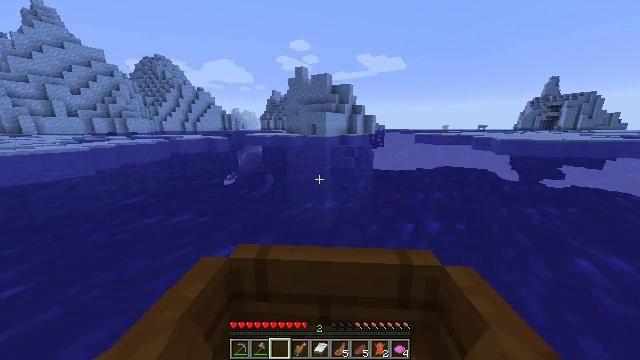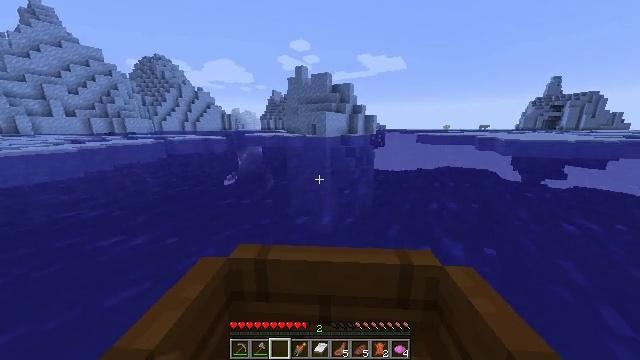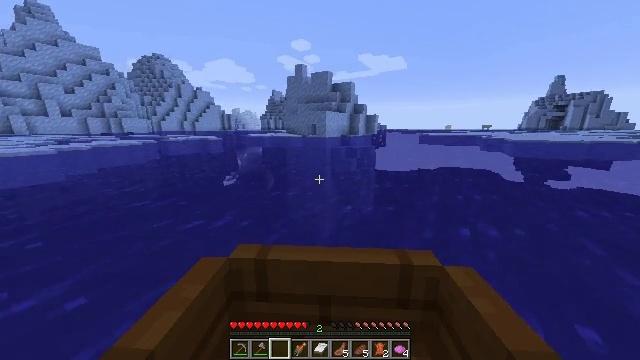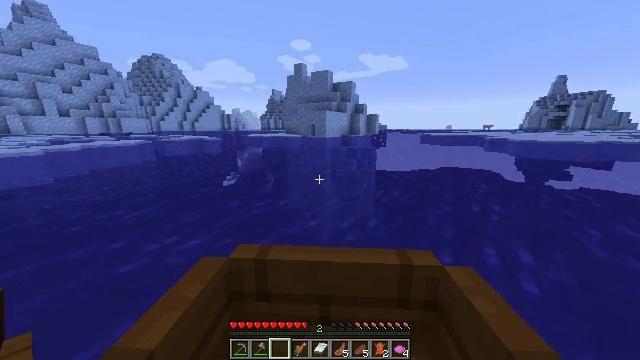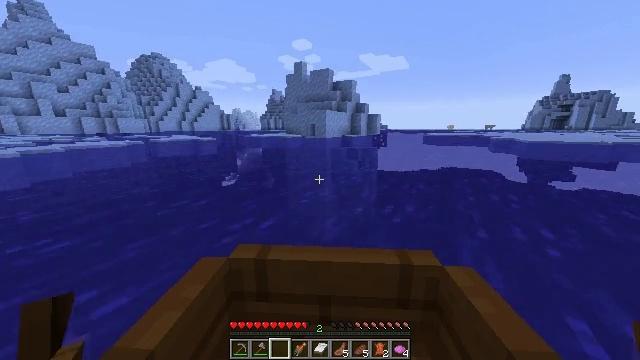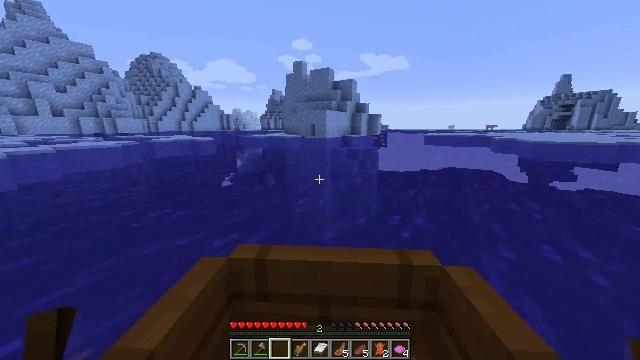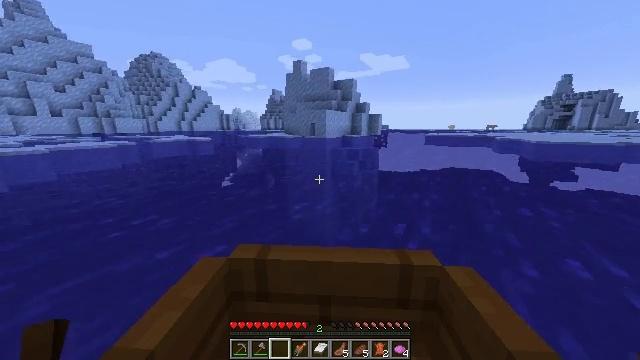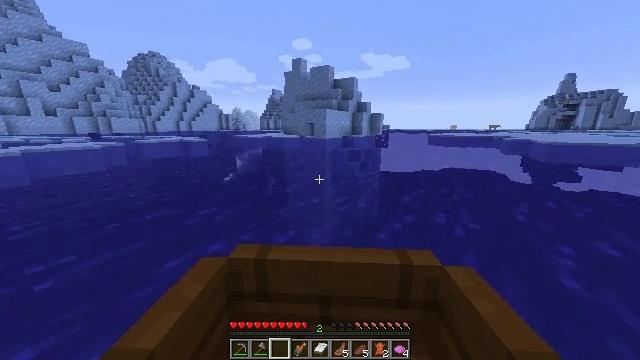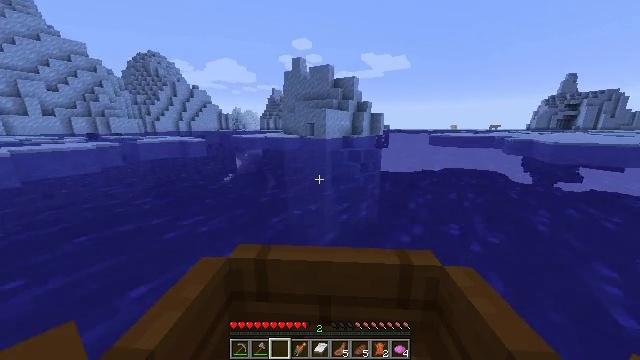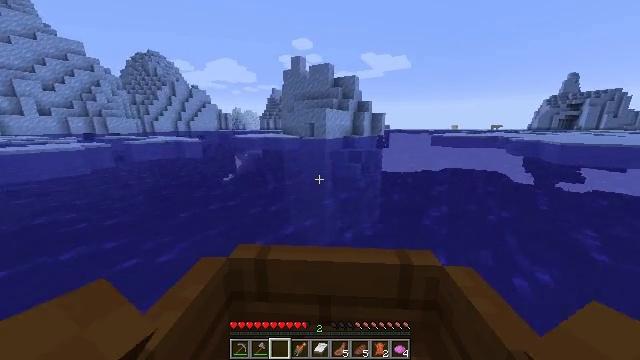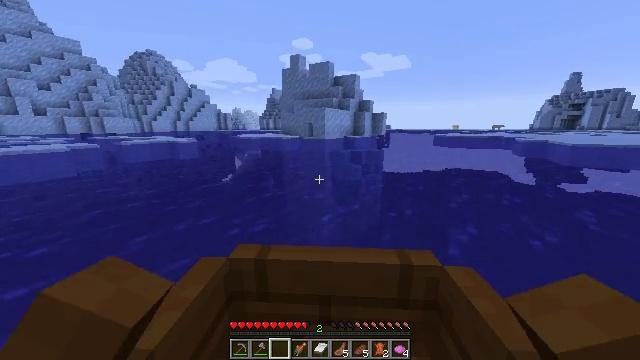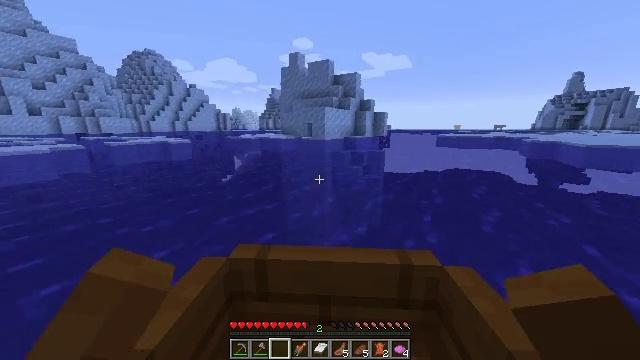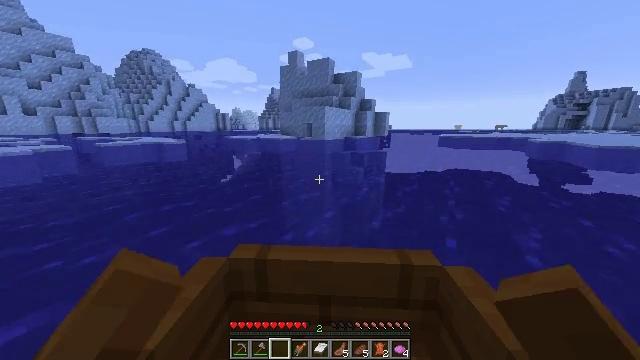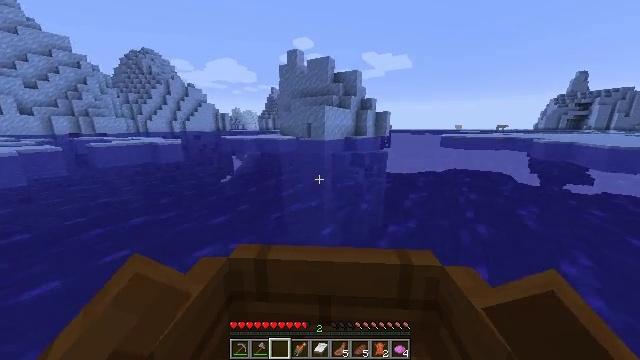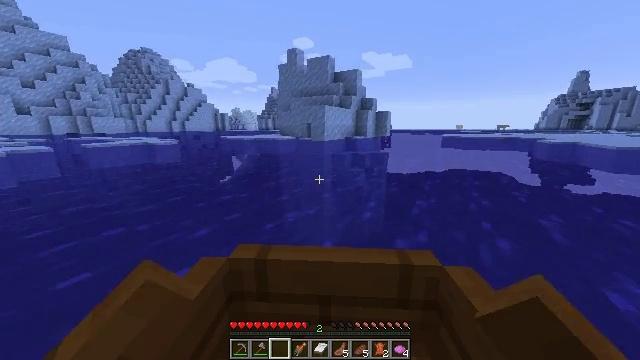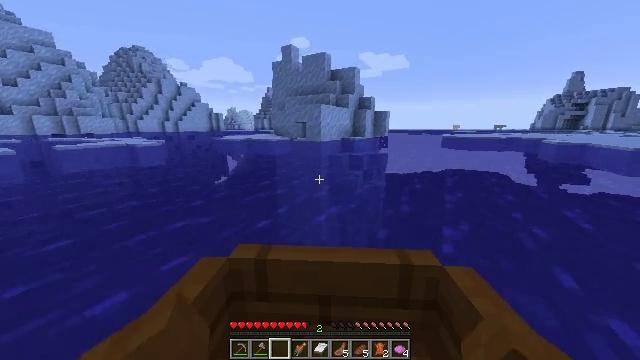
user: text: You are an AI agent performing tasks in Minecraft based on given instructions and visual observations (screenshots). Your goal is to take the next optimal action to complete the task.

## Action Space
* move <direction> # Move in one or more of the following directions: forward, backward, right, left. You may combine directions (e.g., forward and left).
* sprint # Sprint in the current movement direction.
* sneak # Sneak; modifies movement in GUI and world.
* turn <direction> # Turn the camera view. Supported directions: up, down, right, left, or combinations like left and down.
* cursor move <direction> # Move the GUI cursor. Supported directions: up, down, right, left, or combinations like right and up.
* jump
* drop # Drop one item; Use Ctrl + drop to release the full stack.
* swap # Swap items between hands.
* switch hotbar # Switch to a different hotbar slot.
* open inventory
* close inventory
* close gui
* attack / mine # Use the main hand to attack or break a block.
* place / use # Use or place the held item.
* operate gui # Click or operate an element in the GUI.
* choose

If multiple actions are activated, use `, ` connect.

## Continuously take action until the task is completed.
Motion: motion action
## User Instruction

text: Mine packed ice from icy biomes.
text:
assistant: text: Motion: move forward
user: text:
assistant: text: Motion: move forward
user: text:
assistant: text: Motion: move forward
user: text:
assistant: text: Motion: move forward
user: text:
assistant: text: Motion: move forward
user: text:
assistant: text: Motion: move forward
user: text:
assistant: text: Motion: move forward
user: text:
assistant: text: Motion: move forward
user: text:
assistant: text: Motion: move forward
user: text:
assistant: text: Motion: move forward
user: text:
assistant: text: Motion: move forward
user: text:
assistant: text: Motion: move forward
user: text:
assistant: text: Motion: move forward
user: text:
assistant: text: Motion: move forward and move right
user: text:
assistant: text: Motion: move forward and move right
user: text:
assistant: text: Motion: move forward and move right
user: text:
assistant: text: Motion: move forward and move right
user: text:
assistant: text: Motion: move forward
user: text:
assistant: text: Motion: move forward
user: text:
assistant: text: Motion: move forward
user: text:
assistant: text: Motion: move forward
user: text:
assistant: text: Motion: move forward
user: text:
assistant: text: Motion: move forward
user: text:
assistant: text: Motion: move forward
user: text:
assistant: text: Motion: move forward
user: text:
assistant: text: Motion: move forward
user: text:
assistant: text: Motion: move forward
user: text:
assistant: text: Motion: move forward
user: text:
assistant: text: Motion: move forward
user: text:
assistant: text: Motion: move forward